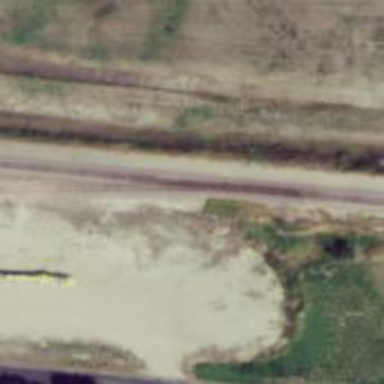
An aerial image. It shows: Railway track.